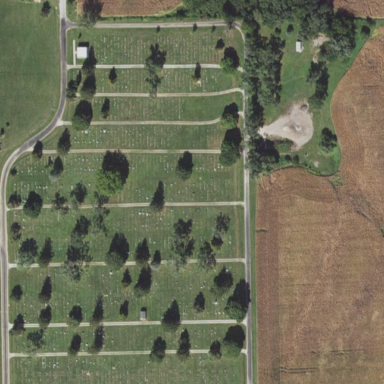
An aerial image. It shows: Grave yard.